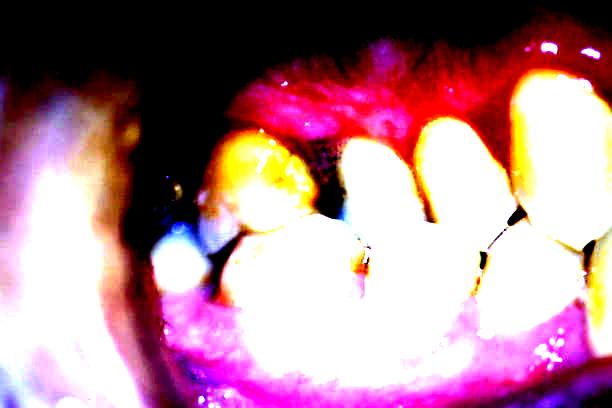
Condition: Gingivitis